Current action and preconditions to check: trajectory_clear

Your task: For each precondition in the list above, predict whether it will hold at this action.

Consider the current scene as observed from the mobile robot's camera, and analyze the predicted future states of all dynamic agents (e.g., people, animals, vehicles, or any moving entities) within the NEXT SECOND.

IMPORTANT: Only answer "very likely" if you are absolutely certain—based on strong, clear evidence—that a dynamic agent will violate the precondition in the predicted future state. Do NOT answer "very likely" for unlikely, ambiguous, or low-probability risks.

Ask yourself for each precondition: Is there a high probability, with clear and convincing evidence, that the predicted future states of any dynamic agent will interfere with the predicted future state of the currently executing action within the NEXT SECOND, causing that precondition to fail?

Assess the risk level based on these predictions. Use "likely" or "very likely" if motions create a clear risk of interference.

Use "neutral" or "improbable" if agents are nearby but their predicted paths are clearly diverging or non-conflicting.

Failure Risk Categories: "very improbable", "improbable", "neutral", "likely", "very likely"

Answer Format: Output ONLY the probability_of_failure value from these categories: "very improbable", "improbable", "neutral", "likely", "very likely"

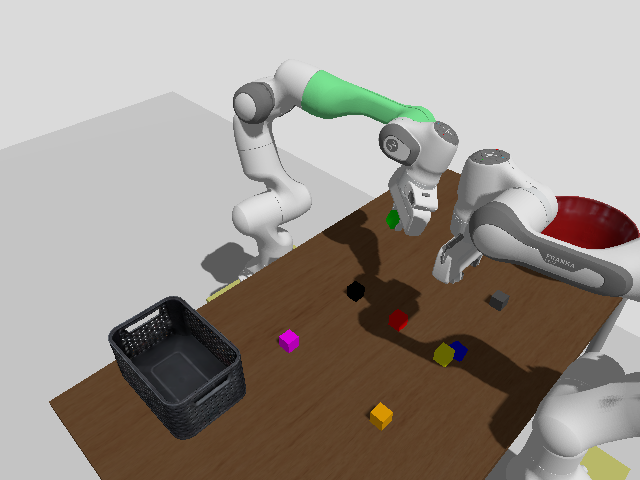

Answer: improbable